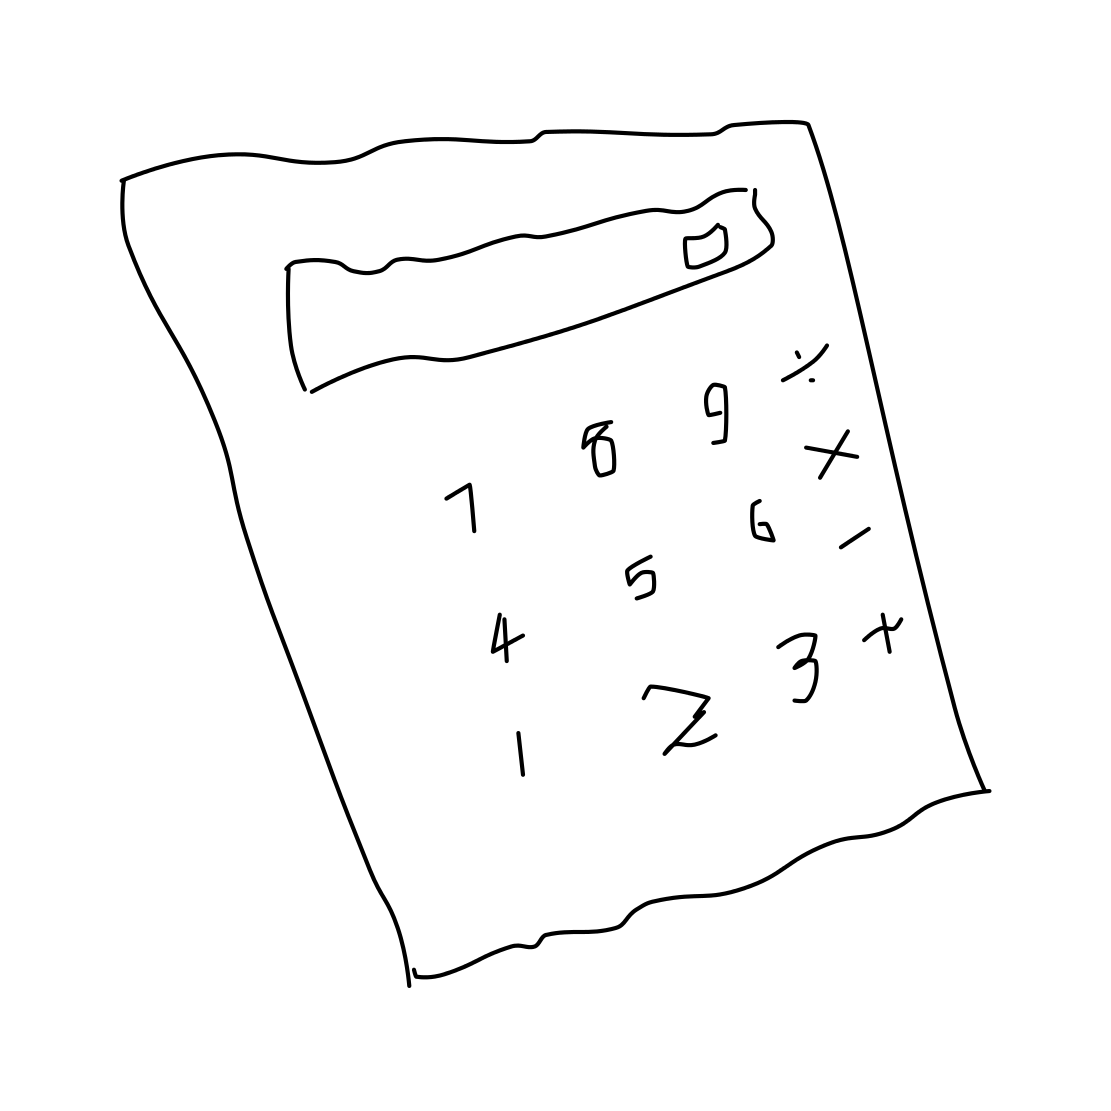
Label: calculator